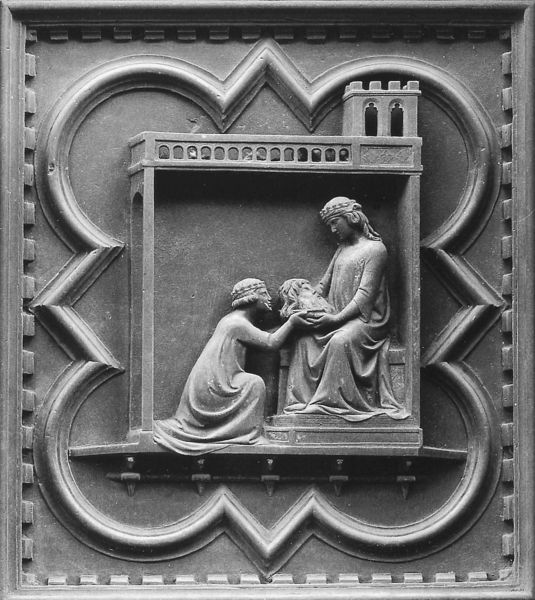
Titel: Südportal
Künstler: Andrea Pisano
Standort: Florenz, Baptisterium (EU - I - Toskana)
Schlagwörter: kopf, mann, frau, zimmer, gebäude, rahmen, kind, turm, relief, könig, thron, zinnen, burg, servieren, jesus, knieend, baldachin, königin, maria, anbetung, josef, bamberg, entgegennehmen